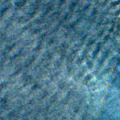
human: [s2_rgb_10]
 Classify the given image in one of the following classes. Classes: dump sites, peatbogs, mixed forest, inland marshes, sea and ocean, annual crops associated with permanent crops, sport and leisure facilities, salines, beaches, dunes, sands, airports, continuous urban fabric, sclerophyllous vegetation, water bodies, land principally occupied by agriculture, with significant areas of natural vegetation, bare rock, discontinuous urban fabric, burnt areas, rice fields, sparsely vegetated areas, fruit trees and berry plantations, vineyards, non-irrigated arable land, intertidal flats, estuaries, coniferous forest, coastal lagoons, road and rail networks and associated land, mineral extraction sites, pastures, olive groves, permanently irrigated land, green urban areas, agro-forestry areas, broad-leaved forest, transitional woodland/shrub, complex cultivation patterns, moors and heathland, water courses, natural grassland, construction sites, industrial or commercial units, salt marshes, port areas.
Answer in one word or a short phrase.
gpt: sea and ocean